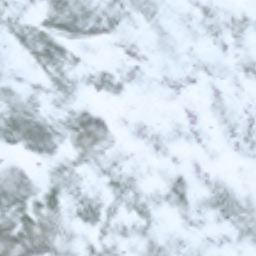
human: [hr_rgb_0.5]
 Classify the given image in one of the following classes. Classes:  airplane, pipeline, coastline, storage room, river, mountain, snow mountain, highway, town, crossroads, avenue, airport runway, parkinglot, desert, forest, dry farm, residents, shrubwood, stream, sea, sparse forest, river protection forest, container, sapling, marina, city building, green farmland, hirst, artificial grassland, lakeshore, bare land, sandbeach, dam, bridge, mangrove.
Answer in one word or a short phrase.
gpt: snow mountain